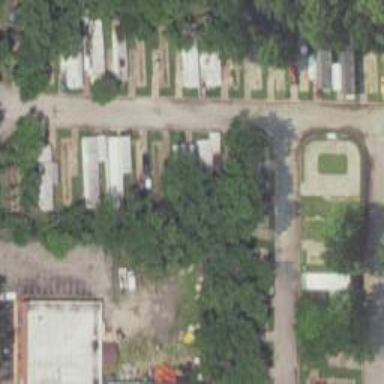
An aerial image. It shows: Residential area known as trailer park.